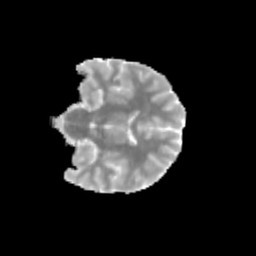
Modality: MD
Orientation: coronal
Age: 12
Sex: male
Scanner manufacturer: siemens
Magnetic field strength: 3 T
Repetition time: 3.8 s
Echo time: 0.07 s